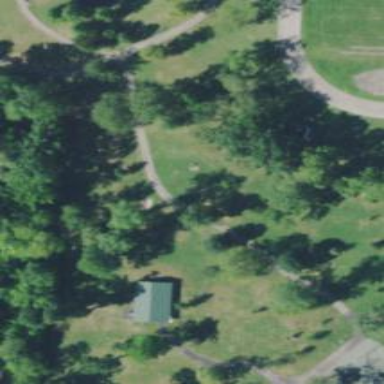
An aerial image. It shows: Disc golf hole.